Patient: sex M, age 33
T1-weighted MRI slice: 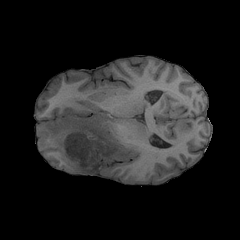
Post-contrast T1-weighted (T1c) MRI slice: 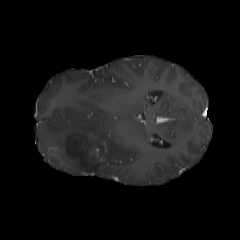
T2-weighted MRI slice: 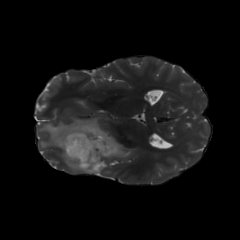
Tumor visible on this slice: yes
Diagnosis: Astrocytoma, IDH-mutant
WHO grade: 4